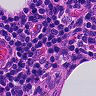
Metastatic tissue present: no